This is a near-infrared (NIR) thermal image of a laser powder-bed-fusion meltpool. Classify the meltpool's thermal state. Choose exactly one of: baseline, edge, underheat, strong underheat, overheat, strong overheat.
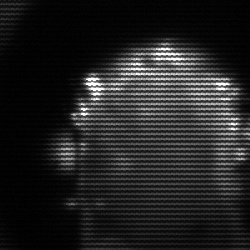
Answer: baseline